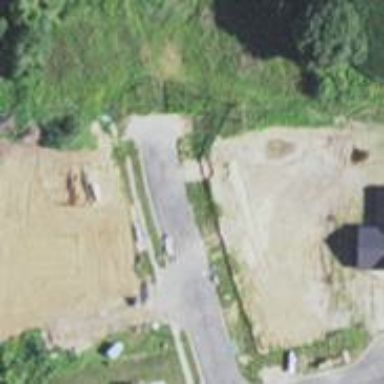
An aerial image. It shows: Driveway.